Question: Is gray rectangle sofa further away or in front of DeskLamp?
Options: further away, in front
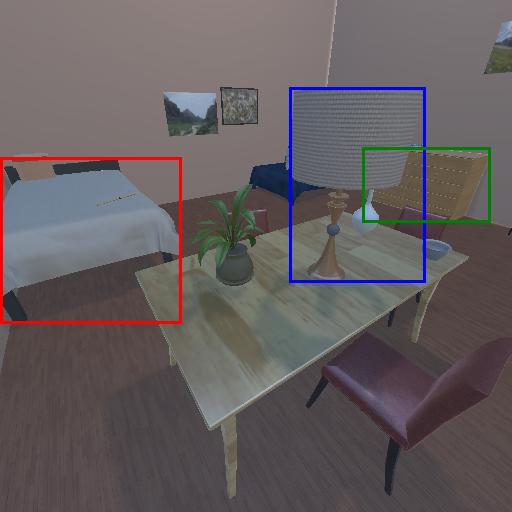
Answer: further away